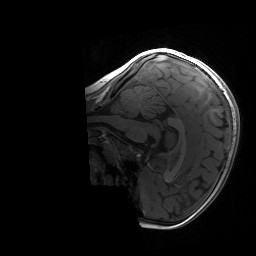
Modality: T1w
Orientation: sagittal
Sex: female
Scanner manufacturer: siemens
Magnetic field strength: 3 T
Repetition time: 1.9 s
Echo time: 0.00243 s